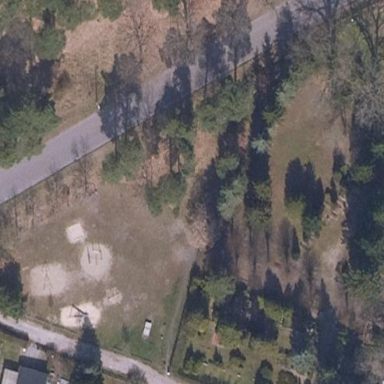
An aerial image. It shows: Cemetery.